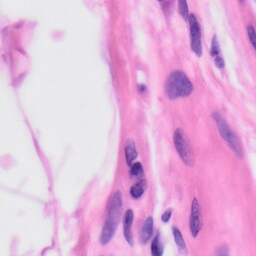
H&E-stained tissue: Skin